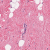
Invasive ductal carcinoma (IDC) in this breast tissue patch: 0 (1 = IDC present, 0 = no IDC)